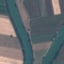
Land use / land cover class: River